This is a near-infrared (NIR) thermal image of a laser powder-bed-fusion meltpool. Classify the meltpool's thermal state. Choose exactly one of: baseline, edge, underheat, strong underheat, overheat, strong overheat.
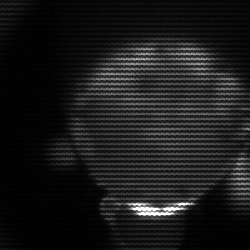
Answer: edge